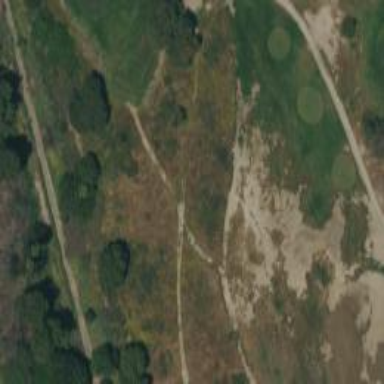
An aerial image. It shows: Footway that resembles golf path.